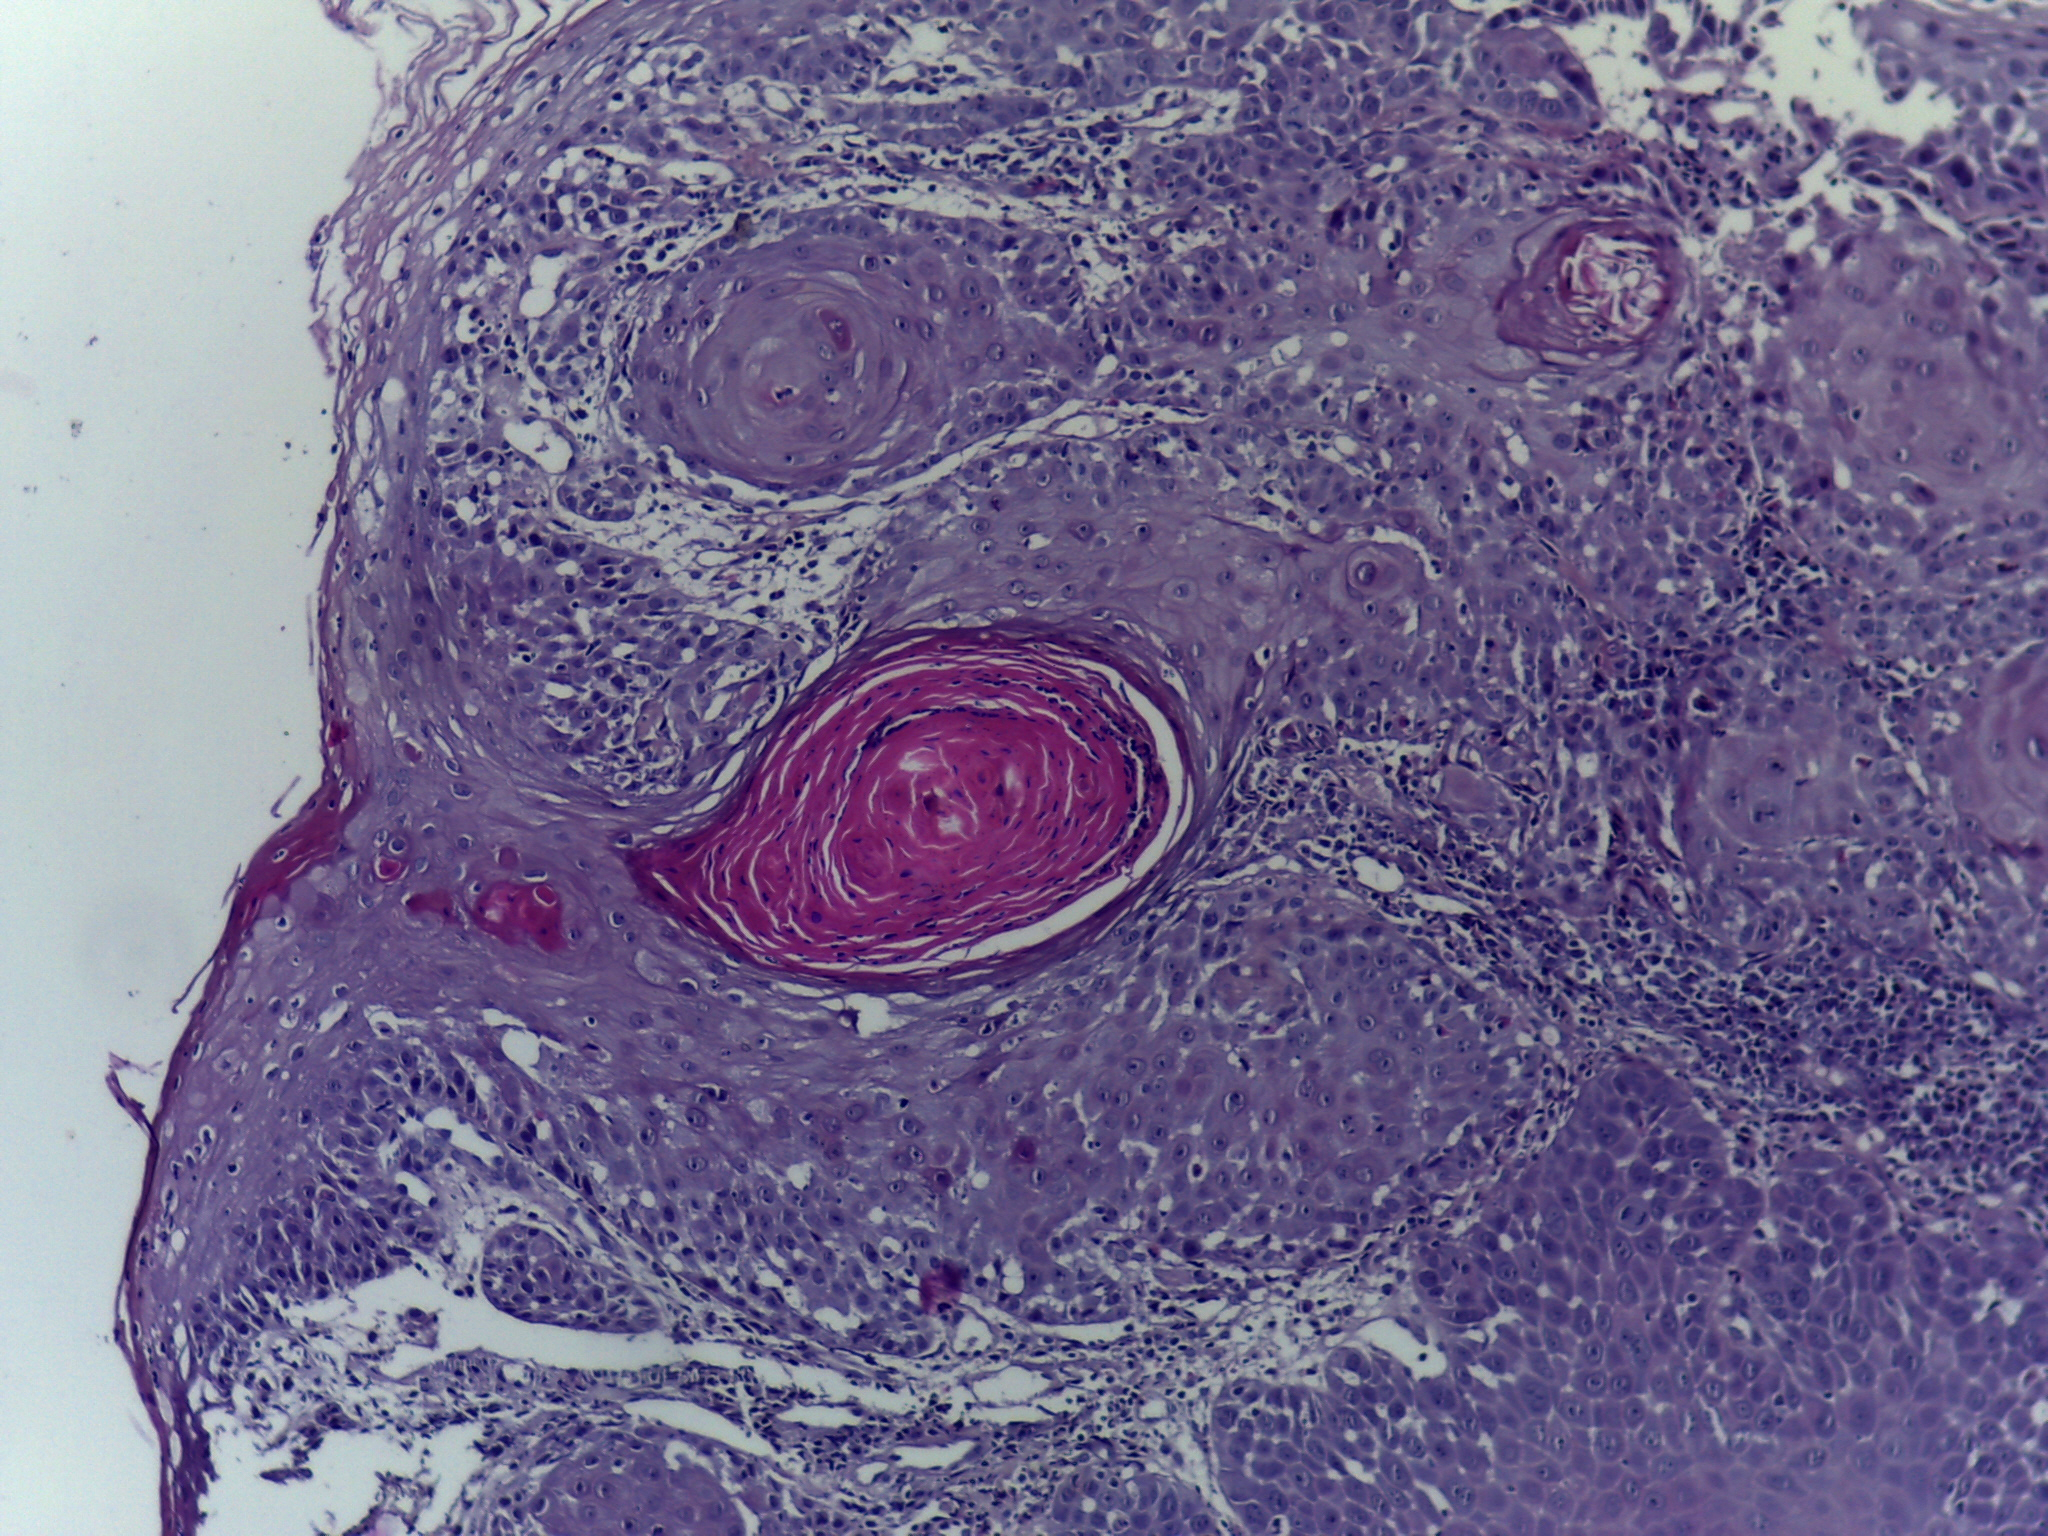
Diagnosis: OSCC